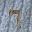
Label: 7